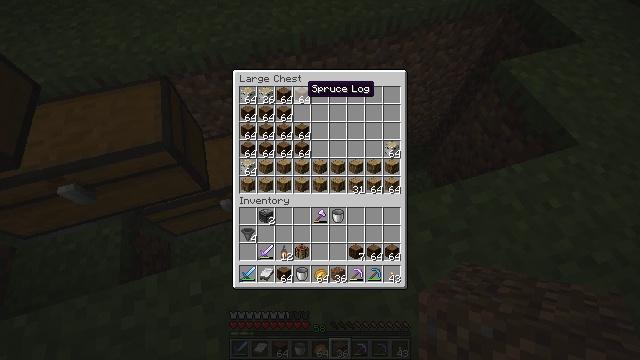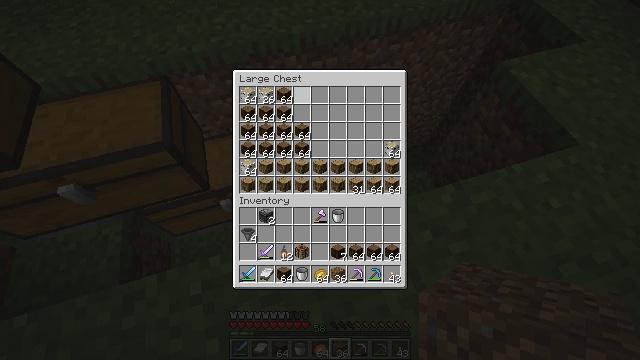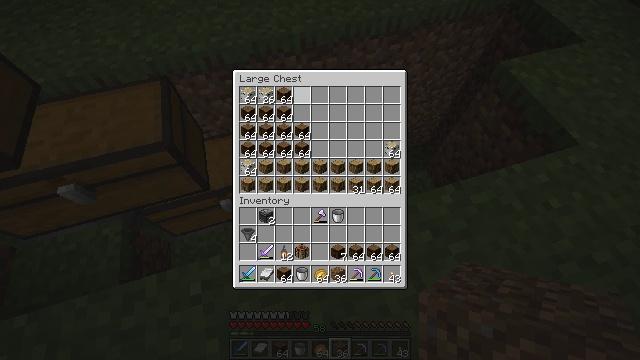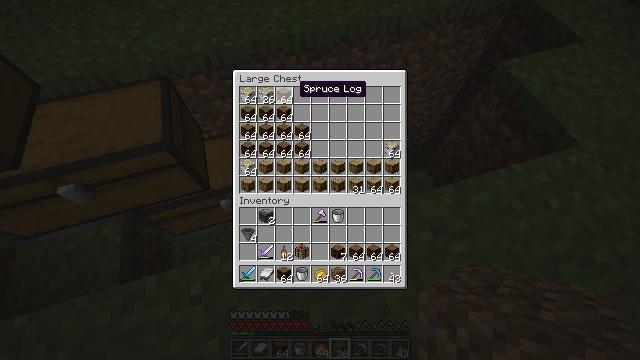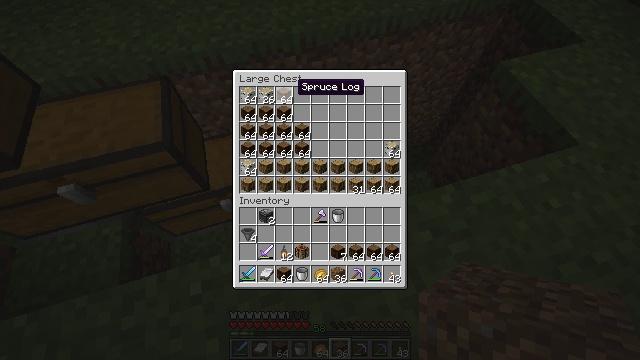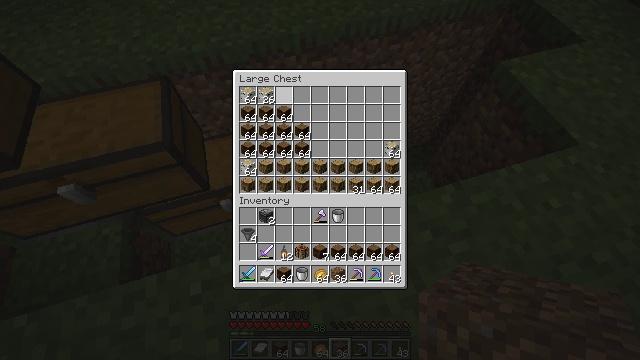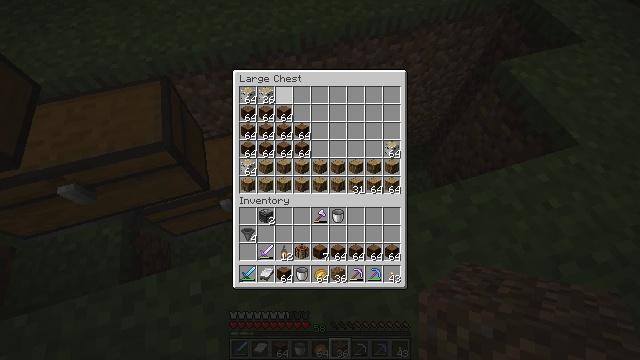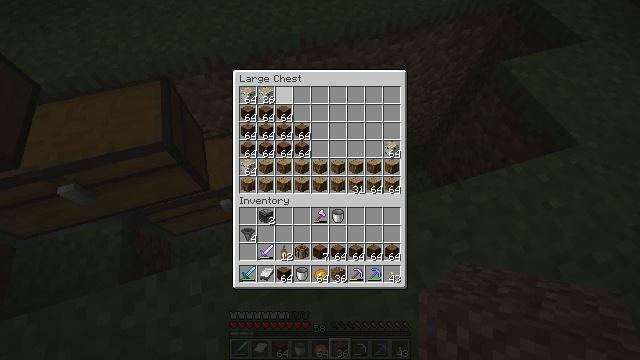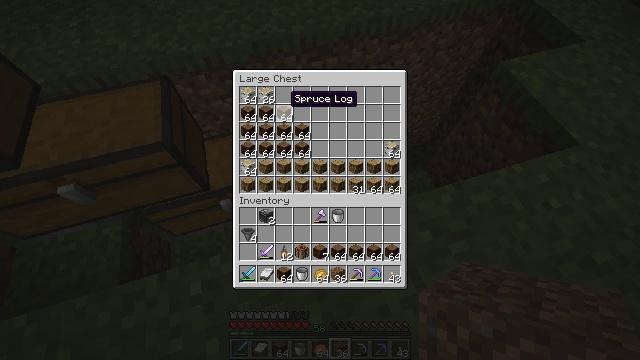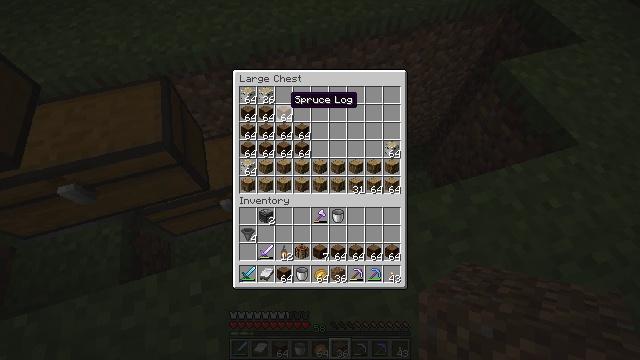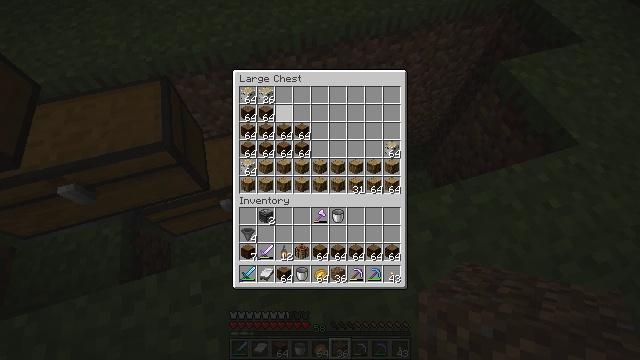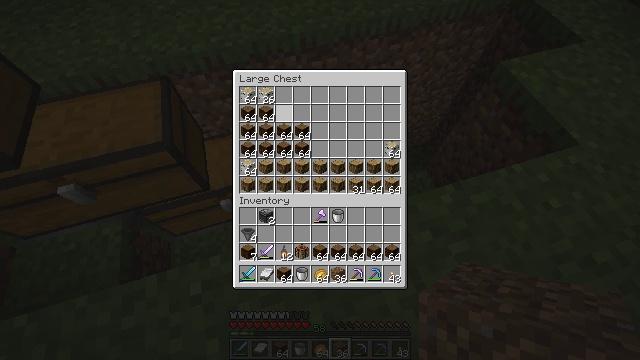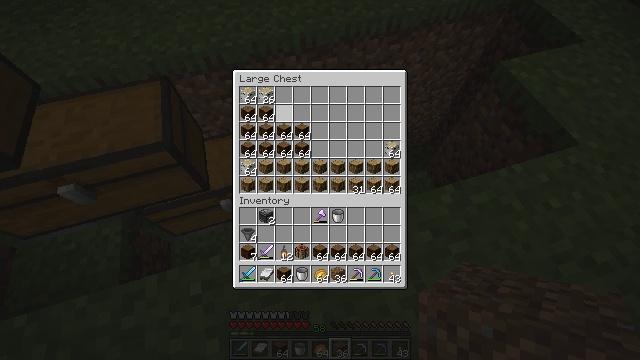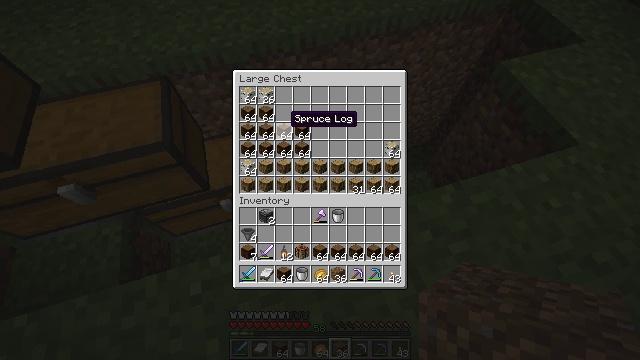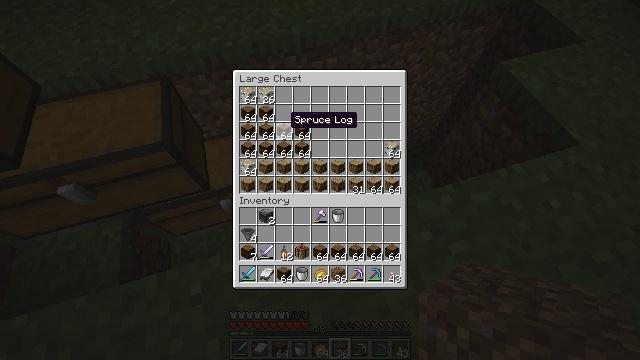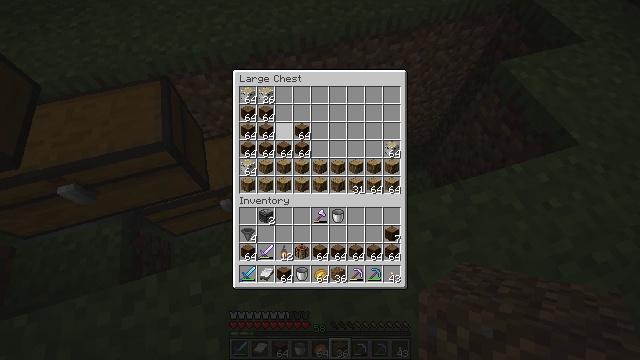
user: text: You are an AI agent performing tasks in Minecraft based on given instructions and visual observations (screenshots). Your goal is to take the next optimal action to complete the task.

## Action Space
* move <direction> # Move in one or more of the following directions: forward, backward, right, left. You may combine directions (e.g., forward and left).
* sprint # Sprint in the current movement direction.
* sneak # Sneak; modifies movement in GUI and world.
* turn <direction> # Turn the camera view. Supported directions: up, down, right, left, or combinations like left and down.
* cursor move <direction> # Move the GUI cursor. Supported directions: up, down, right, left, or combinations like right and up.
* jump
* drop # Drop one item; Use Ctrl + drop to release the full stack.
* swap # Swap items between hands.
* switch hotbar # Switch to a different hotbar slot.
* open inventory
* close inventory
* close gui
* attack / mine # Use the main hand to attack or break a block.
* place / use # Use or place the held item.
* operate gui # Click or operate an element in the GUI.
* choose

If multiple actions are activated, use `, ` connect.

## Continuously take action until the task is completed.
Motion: motion action
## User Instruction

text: Drop an oak log.
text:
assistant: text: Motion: sneak, choose
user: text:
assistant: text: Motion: sneak, choose
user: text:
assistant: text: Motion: sneak
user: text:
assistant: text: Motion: sneak
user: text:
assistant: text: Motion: sneak, choose
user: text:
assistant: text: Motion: sneak, choose
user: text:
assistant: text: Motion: sneak, choose
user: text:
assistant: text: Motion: sneak, cursor move down
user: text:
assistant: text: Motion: sneak
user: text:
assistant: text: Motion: sneak, choose
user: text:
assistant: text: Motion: sneak, choose
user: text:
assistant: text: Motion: sneak, cursor move down
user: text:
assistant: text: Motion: sneak, cursor move down
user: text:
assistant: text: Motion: sneak
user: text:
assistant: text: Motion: sneak, choose
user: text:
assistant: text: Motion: sneak, choose
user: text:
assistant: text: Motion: sneak
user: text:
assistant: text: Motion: sneak
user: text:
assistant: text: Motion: sneak
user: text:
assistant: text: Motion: sneak, choose
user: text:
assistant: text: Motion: sneak, choose
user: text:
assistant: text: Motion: sneak
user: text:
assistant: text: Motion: sneak, cursor move down
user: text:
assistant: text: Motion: sneak, choose
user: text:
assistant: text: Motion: sneak, choose
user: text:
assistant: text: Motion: sneak, cursor move left
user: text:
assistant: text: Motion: sneak
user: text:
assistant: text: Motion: sneak, choose
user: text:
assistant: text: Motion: sneak, cursor move left, choose
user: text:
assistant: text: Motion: sneak, cursor move left